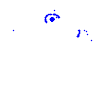
Particle: electron